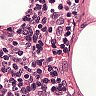
Metastatic tissue present: no